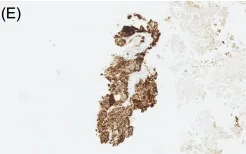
Case 4 , hepatocyte staining.
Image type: pathology (immunostaining)